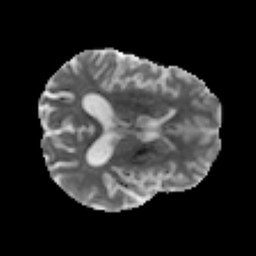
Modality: MD
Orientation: axial
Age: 46
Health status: ill
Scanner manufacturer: philips
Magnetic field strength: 3 T
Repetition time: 9 s
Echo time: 0.127 s